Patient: sex M, age 61
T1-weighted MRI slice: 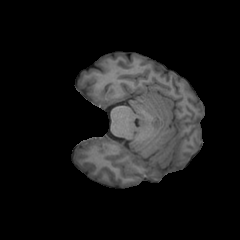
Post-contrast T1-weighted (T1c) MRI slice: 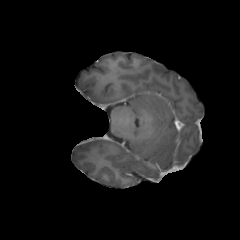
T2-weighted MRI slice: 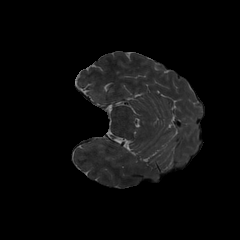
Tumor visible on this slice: no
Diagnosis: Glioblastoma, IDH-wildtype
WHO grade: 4